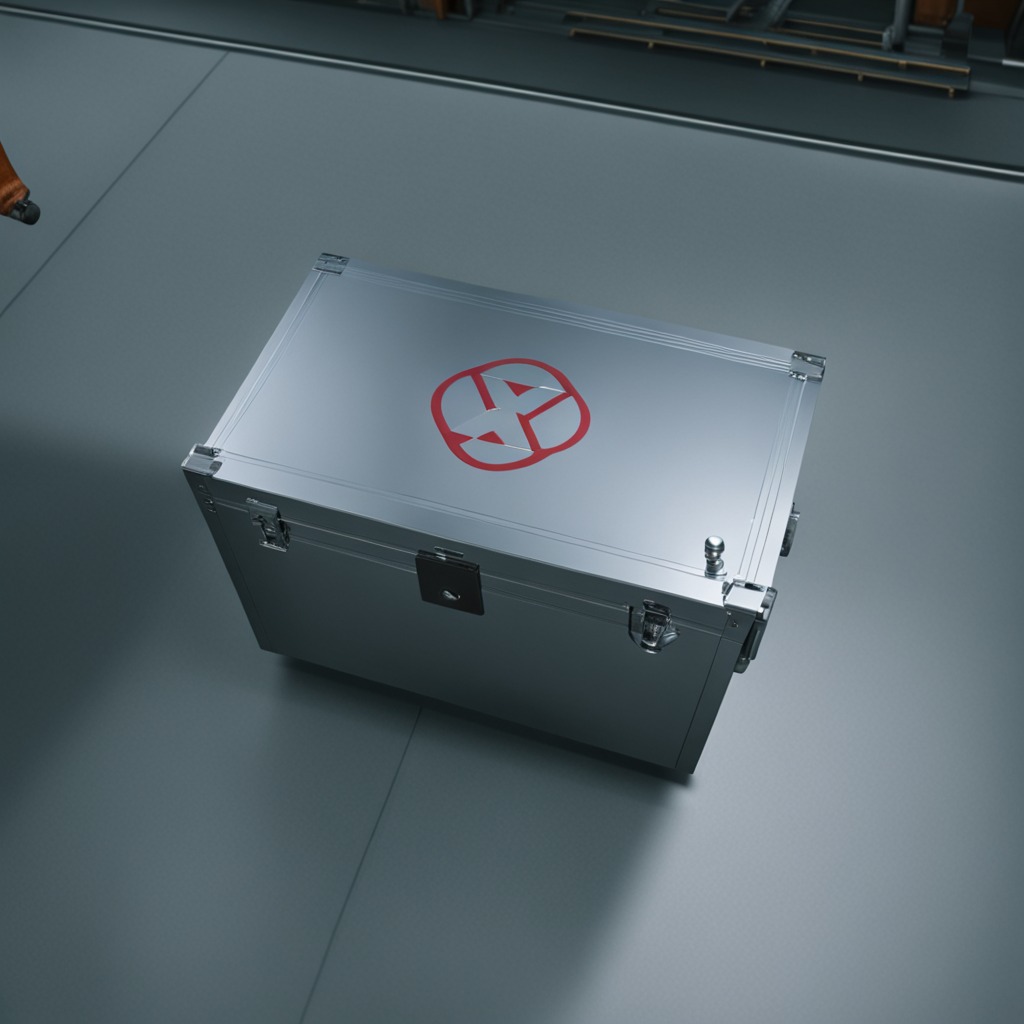
A metal screw is lying on the toolbox surface.